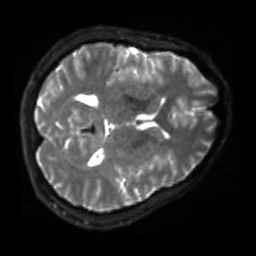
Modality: sbref
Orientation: axial
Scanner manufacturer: siemens
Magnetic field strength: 3 T
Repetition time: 4 s
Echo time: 0.0594 s